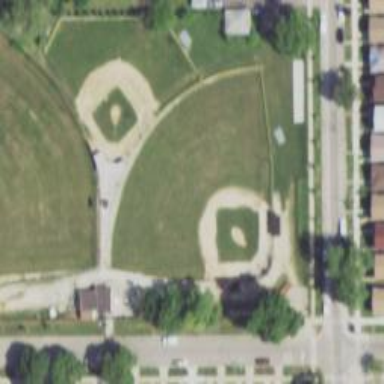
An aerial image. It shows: Baseball pitch for leisure land.